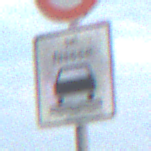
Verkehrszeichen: BeiNaesse
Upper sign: Geschwindigkeit50
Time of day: SunriseSunset
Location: Outdoor (Nature)
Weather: PartlyCloudy
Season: NotSpecified
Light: Natural